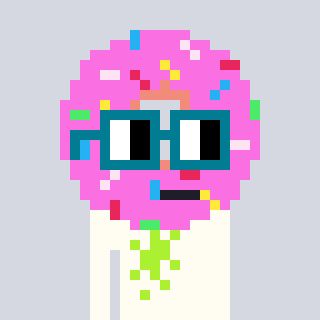
a pixel art character with square dark green glasses, a doughnut-shaped head and a grayscale-colored body on a cool background